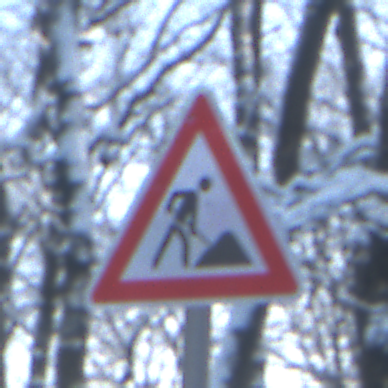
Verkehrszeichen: Arbeitsstelle
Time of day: MorningAfternoon
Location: Outdoor (Nature)
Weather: Clear
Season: Winter
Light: Natural